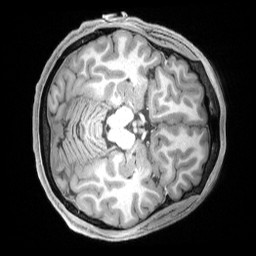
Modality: T1w
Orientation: axial
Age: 28
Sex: male
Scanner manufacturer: siemens
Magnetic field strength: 3 T
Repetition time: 2.4 s
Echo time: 0.00228 s